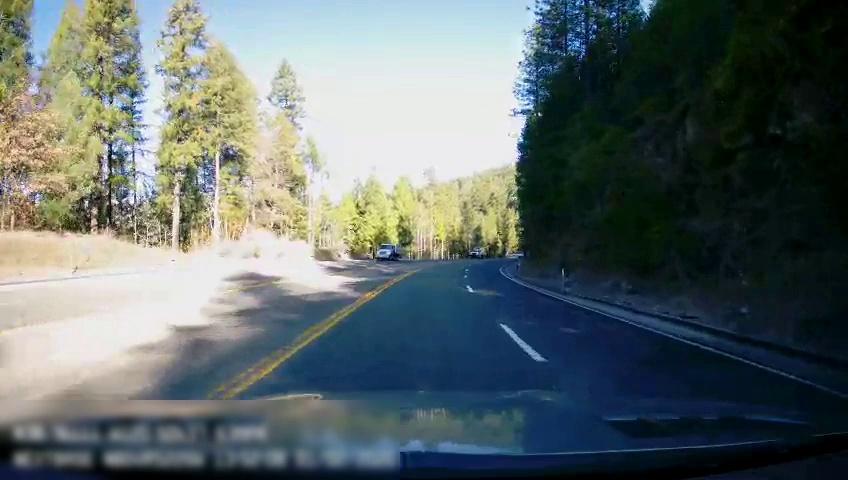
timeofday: Day
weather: Sunny
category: Drivable Space
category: Vehicles | Truck
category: Vehicles | Truck
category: Lanes | Current Lane
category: Lanes | Alternate Lane
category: Lanes | Current Lane
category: Lanes | Alternate Lane
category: Lanes | Opposite Lane